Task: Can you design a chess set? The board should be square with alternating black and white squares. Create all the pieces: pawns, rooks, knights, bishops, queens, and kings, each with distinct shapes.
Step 5421:
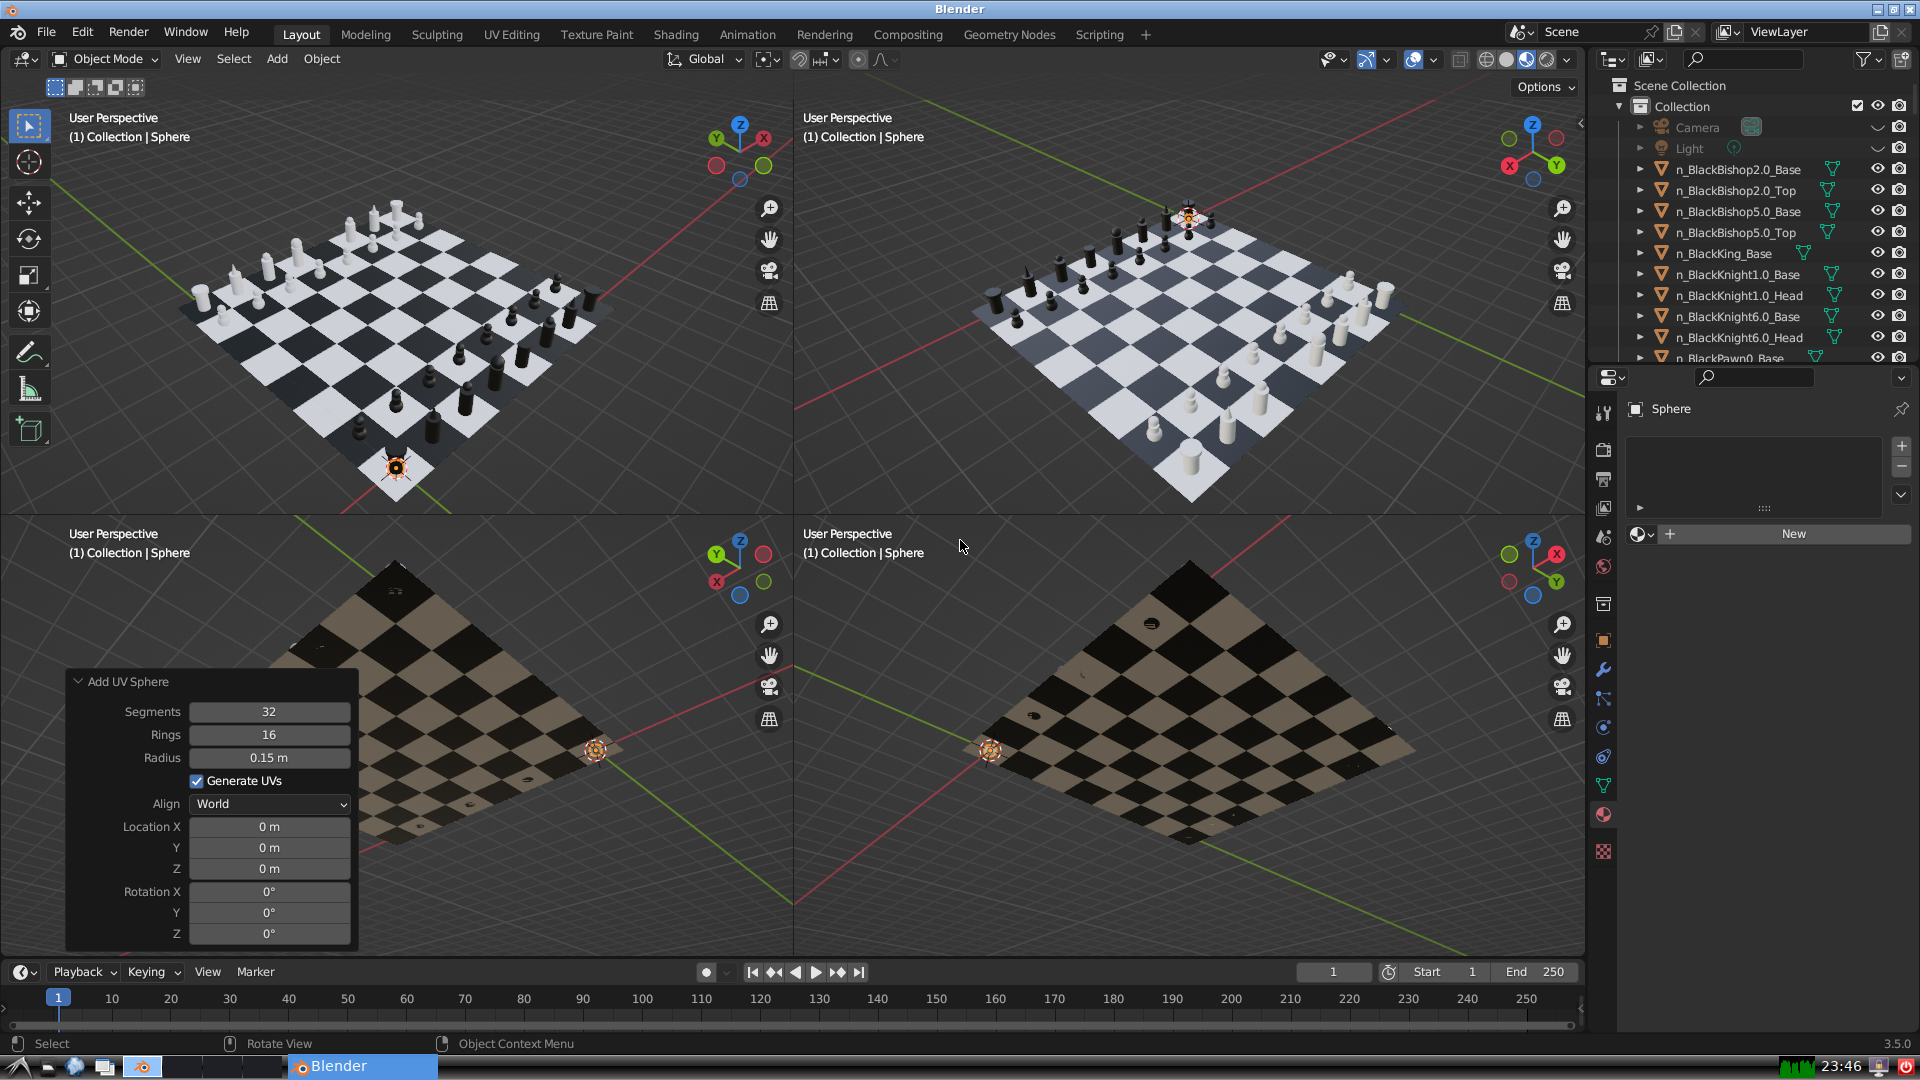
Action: {"mouse_move": [270, 827]}